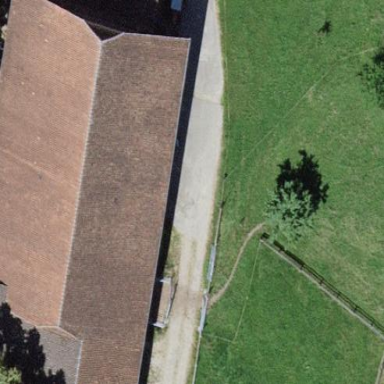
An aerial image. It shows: Rural barn.